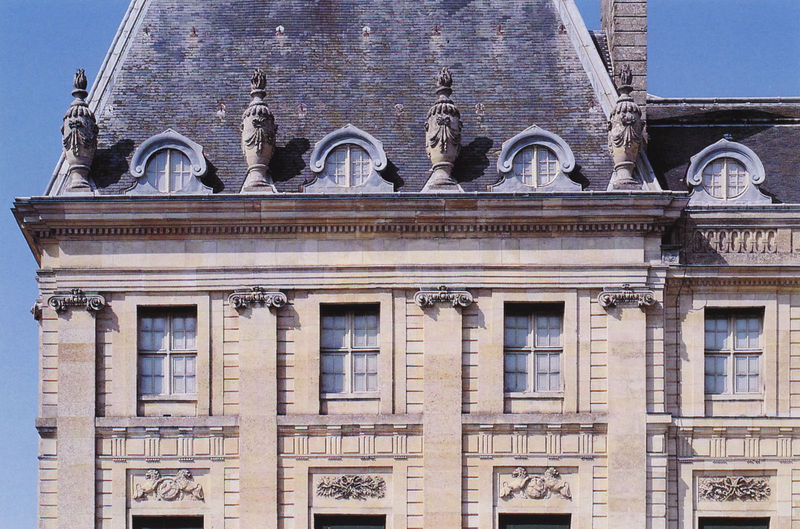
Titel: Vaux-le-Vicomte
Künstler: Louis Le Vau
Standort: Melun (EU - F)
Schlagwörter: ausschnitt, fenster, pfeiler, säulen, dach, architektur, kamin, kübel, relief, fassade, pilaster, dekoration, vorhänge, detail, stuck, vasen, dachfenster, sims, gaube, schnecken, palais